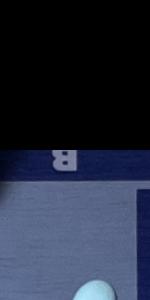
Label: Empty